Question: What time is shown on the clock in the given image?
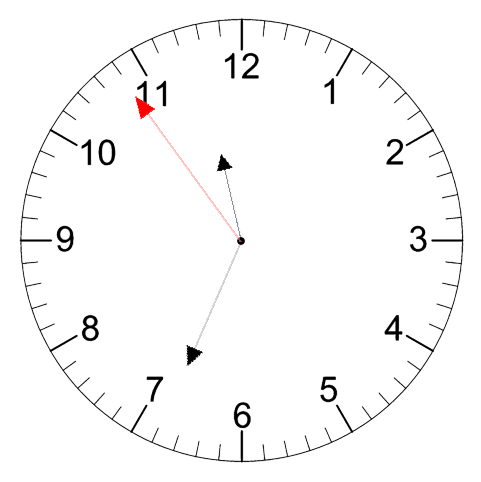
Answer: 11:33:54